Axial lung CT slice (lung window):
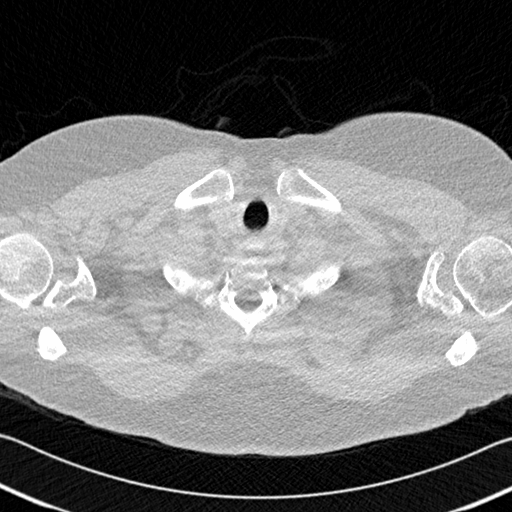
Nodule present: no